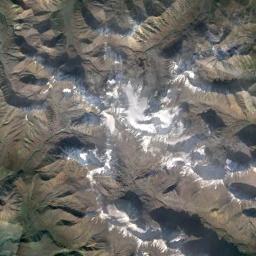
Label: snowberg